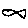
Label: fish